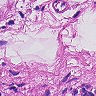
Metastatic tissue present: no